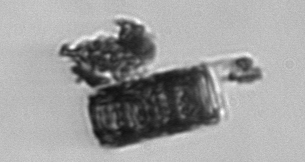
Label: Paralia_sulcata